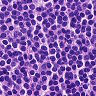
Metastatic tissue present: no